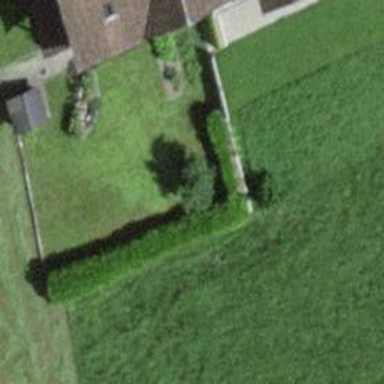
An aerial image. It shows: Hedge acting as barrier.